Field crop: maize
Growth stage: 1
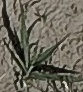
Species: sorghum